Field crop: tomato
Growth stage: 1
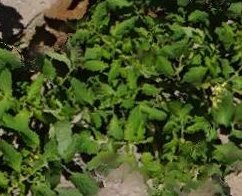
Species: tomato